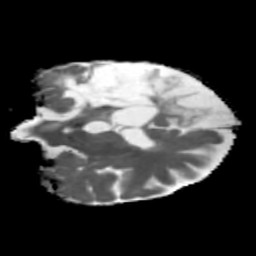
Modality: MD
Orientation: coronal
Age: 63
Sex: female
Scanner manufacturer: siemens
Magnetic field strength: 3 T
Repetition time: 5.47 s
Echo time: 0.0854 s